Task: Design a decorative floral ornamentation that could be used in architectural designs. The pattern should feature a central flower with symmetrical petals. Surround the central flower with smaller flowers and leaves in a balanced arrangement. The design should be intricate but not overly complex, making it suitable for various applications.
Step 951:
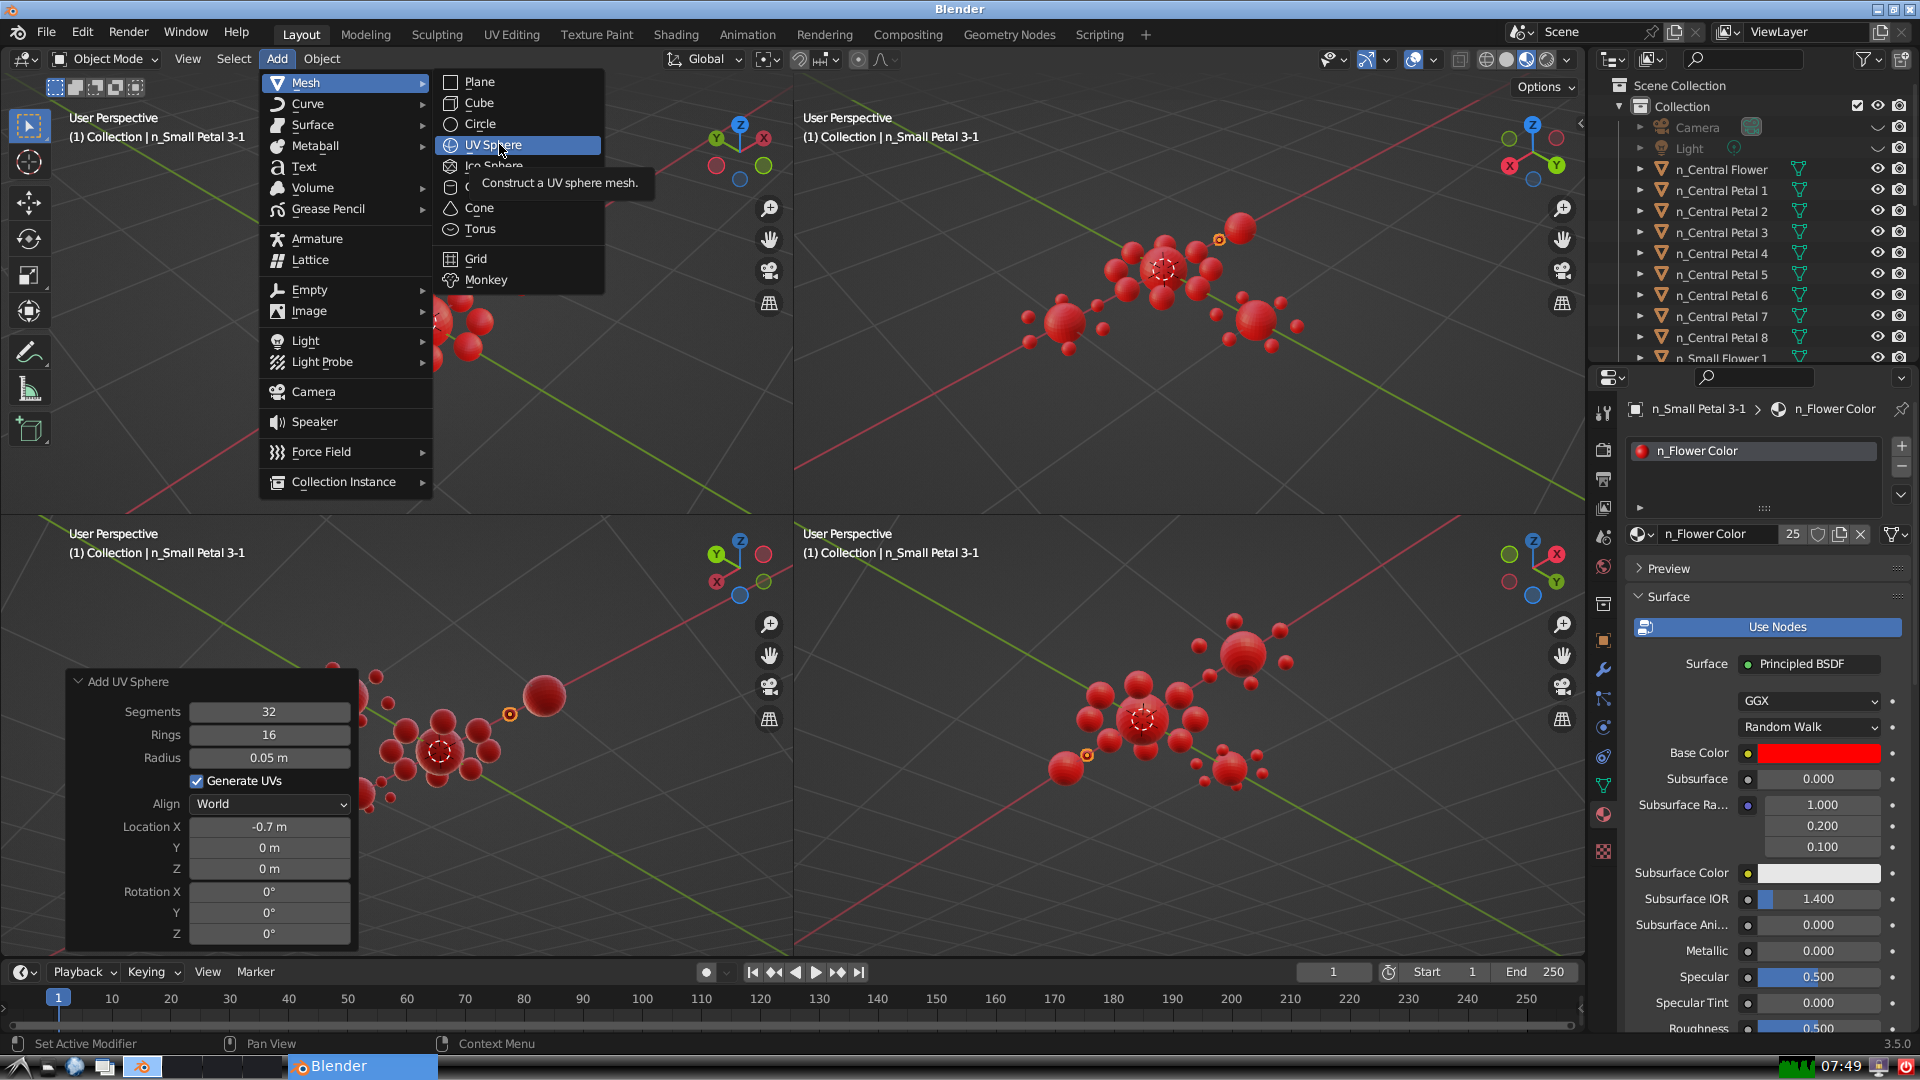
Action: click: no